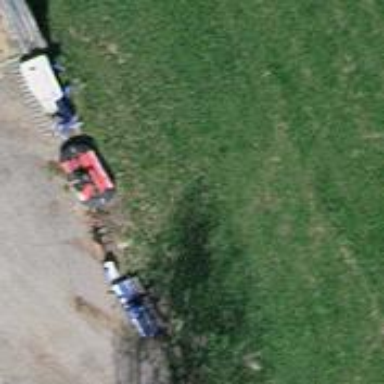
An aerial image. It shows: Farm.